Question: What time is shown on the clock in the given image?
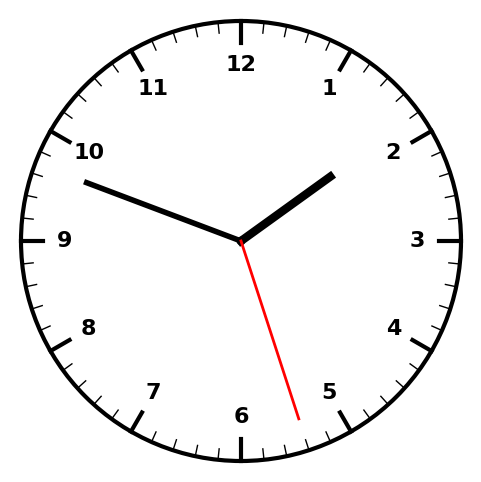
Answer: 01:48:27